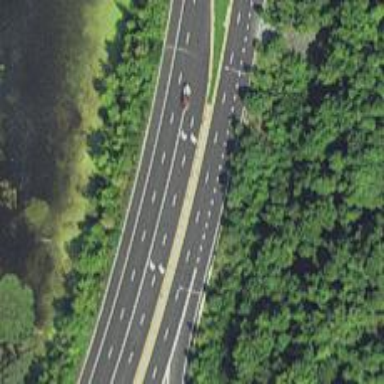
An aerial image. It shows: Trunk highway with expressway features.